Question: I'm using Eclipse Neon.
Basically I'm creating a new interface and adding to it an existing method found in different base class.
I have a class 'MyServiceImpl' which extends base class 'GeneralServiceImpl' with abstract method 'doB'.
I created an interface 'GeneralService' for 'GeneralServiceImpl' and added also 'doB' method:
'''
public interface GeneralService {
abstract void doB();
}
public class GeneralServiceImpl implements GeneralService {
@Override
public void doB() { }
}
}
@Service
public class MyServiceImpl extends GeneralServiceImpl implements MyService {
@Override
public void doC() { }
}
'''
And my new interface include expecting to use 'GeneralServiceImpl' method 'doB()'
'''
public interface MyService {
public void doC();
public void doB();
}
'''
This works but in eclipse when I click on 'doB()' method ('doC()' works) in MyService Open Implementation ( + Left mouse click) I can't find any implementation available (see below)
Is it Eclipse bug? Is my setting wrongly constructed? is my expectation wrong?

- Note from 'GeneralService' I can open implementation for its 'doB()' method- Note another reason I need it is also to add a Spring Service support to existing method
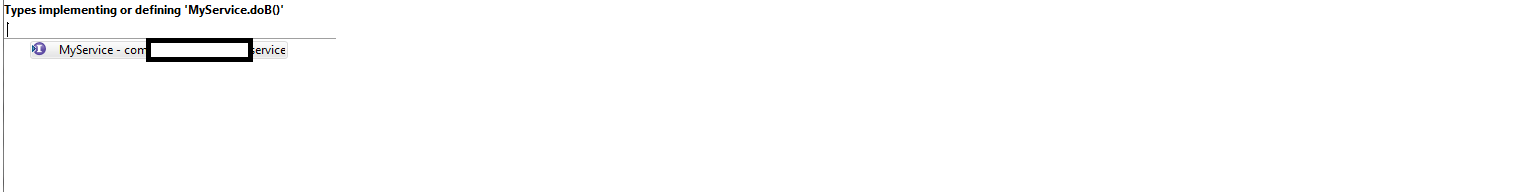
Answer: Please see
Lets understand (I have made pictorial representation to understand better):
<URL>
It is clear that the 'GeneralServiceImpl' class overrides 'doB()' function of implementing interface 'GeneralService' as well as 'MyServiceImpl' implements 'doC()' function of its implementing interface 'MyService'.
Also, there is inheritance relation between 'MyServiceImpl' and 'GeneralServiceImpl' --> 'MyServiceImpl' extends 'GeneralServiceImpl' , so 'MyServiceImpl' has 'doB(){}'.
Now we have to understand here that
If you want to know run time view then
So, if we see the way your classes and interface is designed there is no direct relation between 'MyService' and 'GeneralServiceImpl', so 'eclipse' is not aware of its 'runtime' implementation and thus does not highlights the same.
Rather that dotted line in the diagram represents 'runtime' relation and thus implementation of void 'doB();' function.
---
Adding more info based on @howlger :
For an 'Interface' implementing 'class' should override all the declared functions (unless 'abstract'). and as an IDE 'Eclipse' when searching for an implementation of a function from 'Interface' then it looks only for direct implementation in implementing classes. (like for 'doC()' it works). [static view / compiler]
Now, imagine between 'MyServiceImpl' & 'GeneralServiceImpl' we have another class 'SubGeneralServiceImpl' which also 'overrides doB()' as
'''
public class SubGeneralServiceImpl extends GeneralServiceImpl {
public void doB() {
//
}
}
'''
and now 'MyServiceImpl' extends 'SubGeneralServiceImpl' and 'SubGeneralServiceImpl' further extends 'GeneralServiceImpl'.
So, even now 'MyServiceImpl' has doB() , which can be seen :
<URL>
thus in static view (compiler) it is absolutely fine as far as 'MyServiceImpl' overrides 'doB()' & 'doC()'...however Eclipse as an IDE is not sure which implementation is going to be used which comes at runtime, thus not able to give you the implementation of 'doB()' when tried getting from 'MyService' Interface.
Hope this helps.